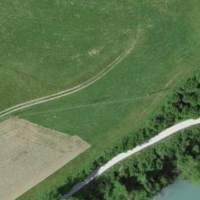
EUNIS habitat code: 25
Species observed at this site:
Clematis vitalba